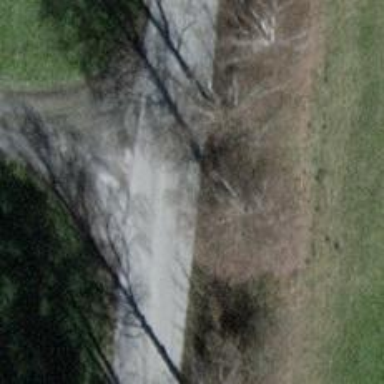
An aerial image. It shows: Service road with fine gravel surface.